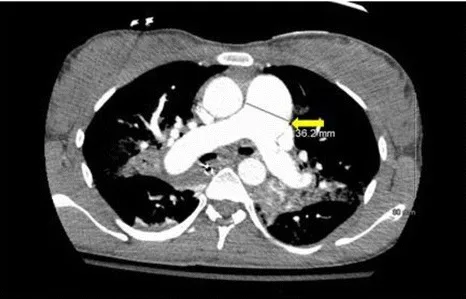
CT scan of the chest with contrast. The yellow arrow depicts enlarged main pulmonary arterial trunk.
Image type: radiology (ct)